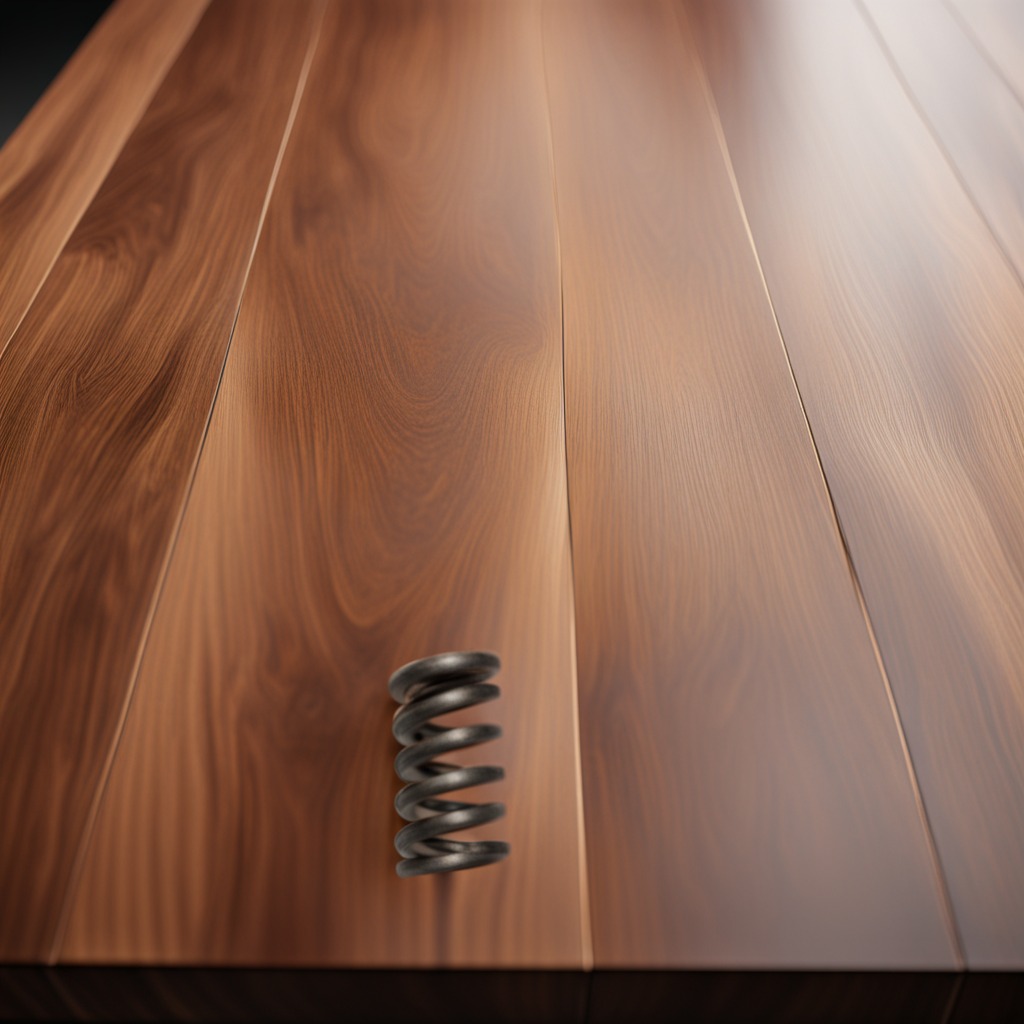
A coiled metal spring is lying on a wooden table in a carpentry studio with rich wood textures and side lighting.